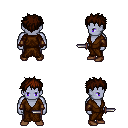
a pixel art fantasy rpg character, male body template, dark elf, purple skin, brown robe, metal pants, brown bedhead hairstyle, leather bracers, brown shoes, dagger, four views (front, back, left, right), 2x2 character sprite sheet, small pixel art, hard edges, no anti-aliasing